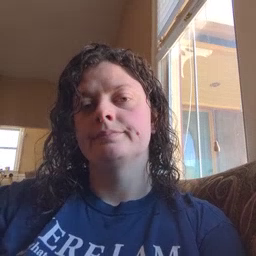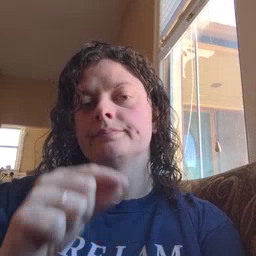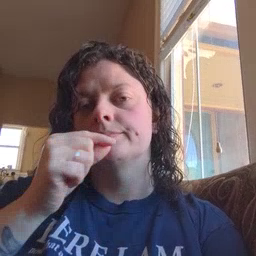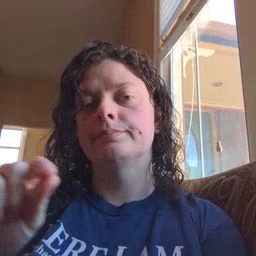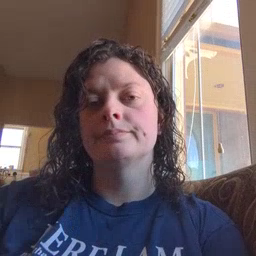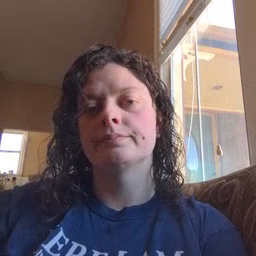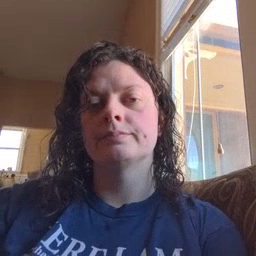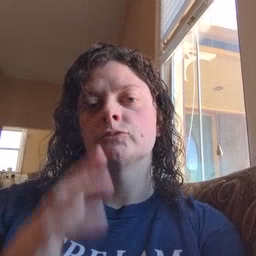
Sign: pencil